Group 1:
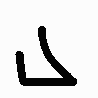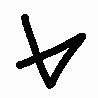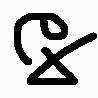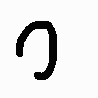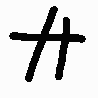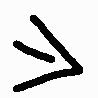
Group 2:
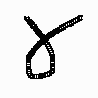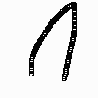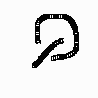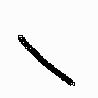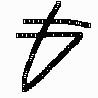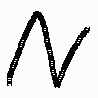
Rule separating the two groups: Totally black lines vs. lines with white specks.
Concepts: curve_texture, texture
Author: Giuseppe Insana